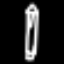
Label: pencil